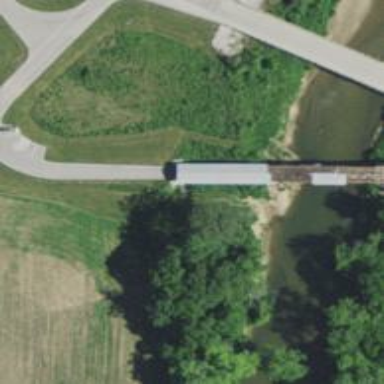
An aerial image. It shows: Covered bridge over service road.